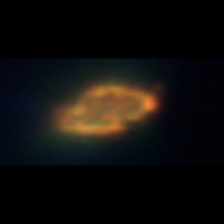
Taxon: Gyrodinium
Group: Dinoflagellates